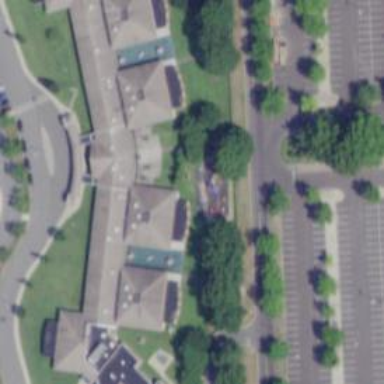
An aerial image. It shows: School building.